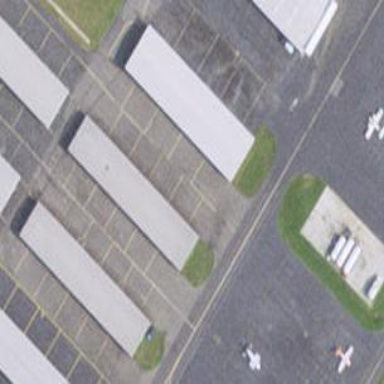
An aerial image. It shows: Hangar building at airport.